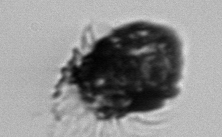
Label: Stenosemella_pacifica